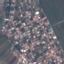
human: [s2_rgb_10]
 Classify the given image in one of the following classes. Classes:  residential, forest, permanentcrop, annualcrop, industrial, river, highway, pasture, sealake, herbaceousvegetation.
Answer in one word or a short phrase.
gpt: Residential